九年级 · 立体几何学
由一些大小相同的小正方体搭成的几何体的主视图和左视图如图,则搭成该几何体的小正方体的个数最少是 $(\quad)$

主视图

左视图
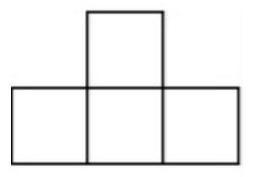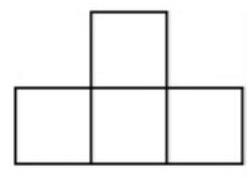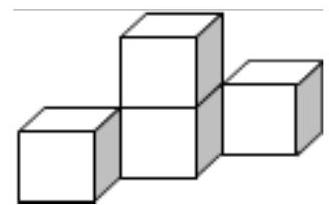
A. 3
B. 4
C. 5
D. 6
答案: B
解析: 根据左视图和主视图, 这个几何体的底层最少有 $1+1+1=3$ 个小正方体,

第二层最少有 1 个小正方体,

因此组成这个几何体的小正方体最少有 $3+1=4$ 个.

故选: $B$.